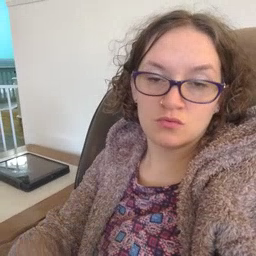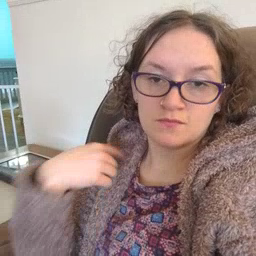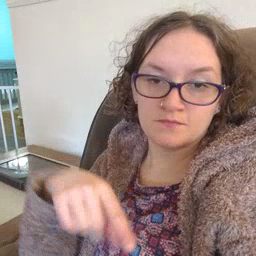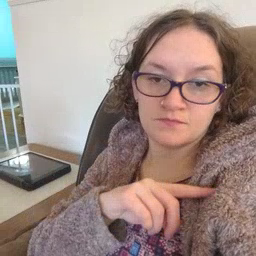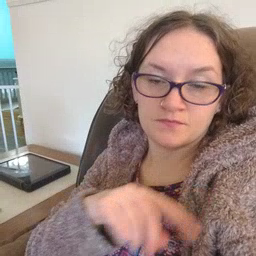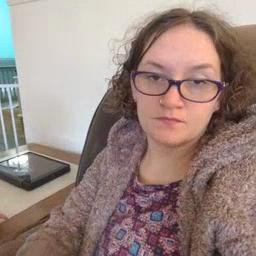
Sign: weus